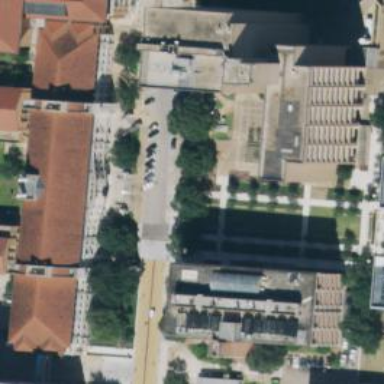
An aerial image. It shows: University building.